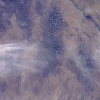
Label: land